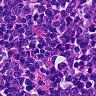
Metastatic tissue present: no